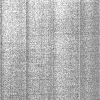
Atmospheric dust classification: dusty